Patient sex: M
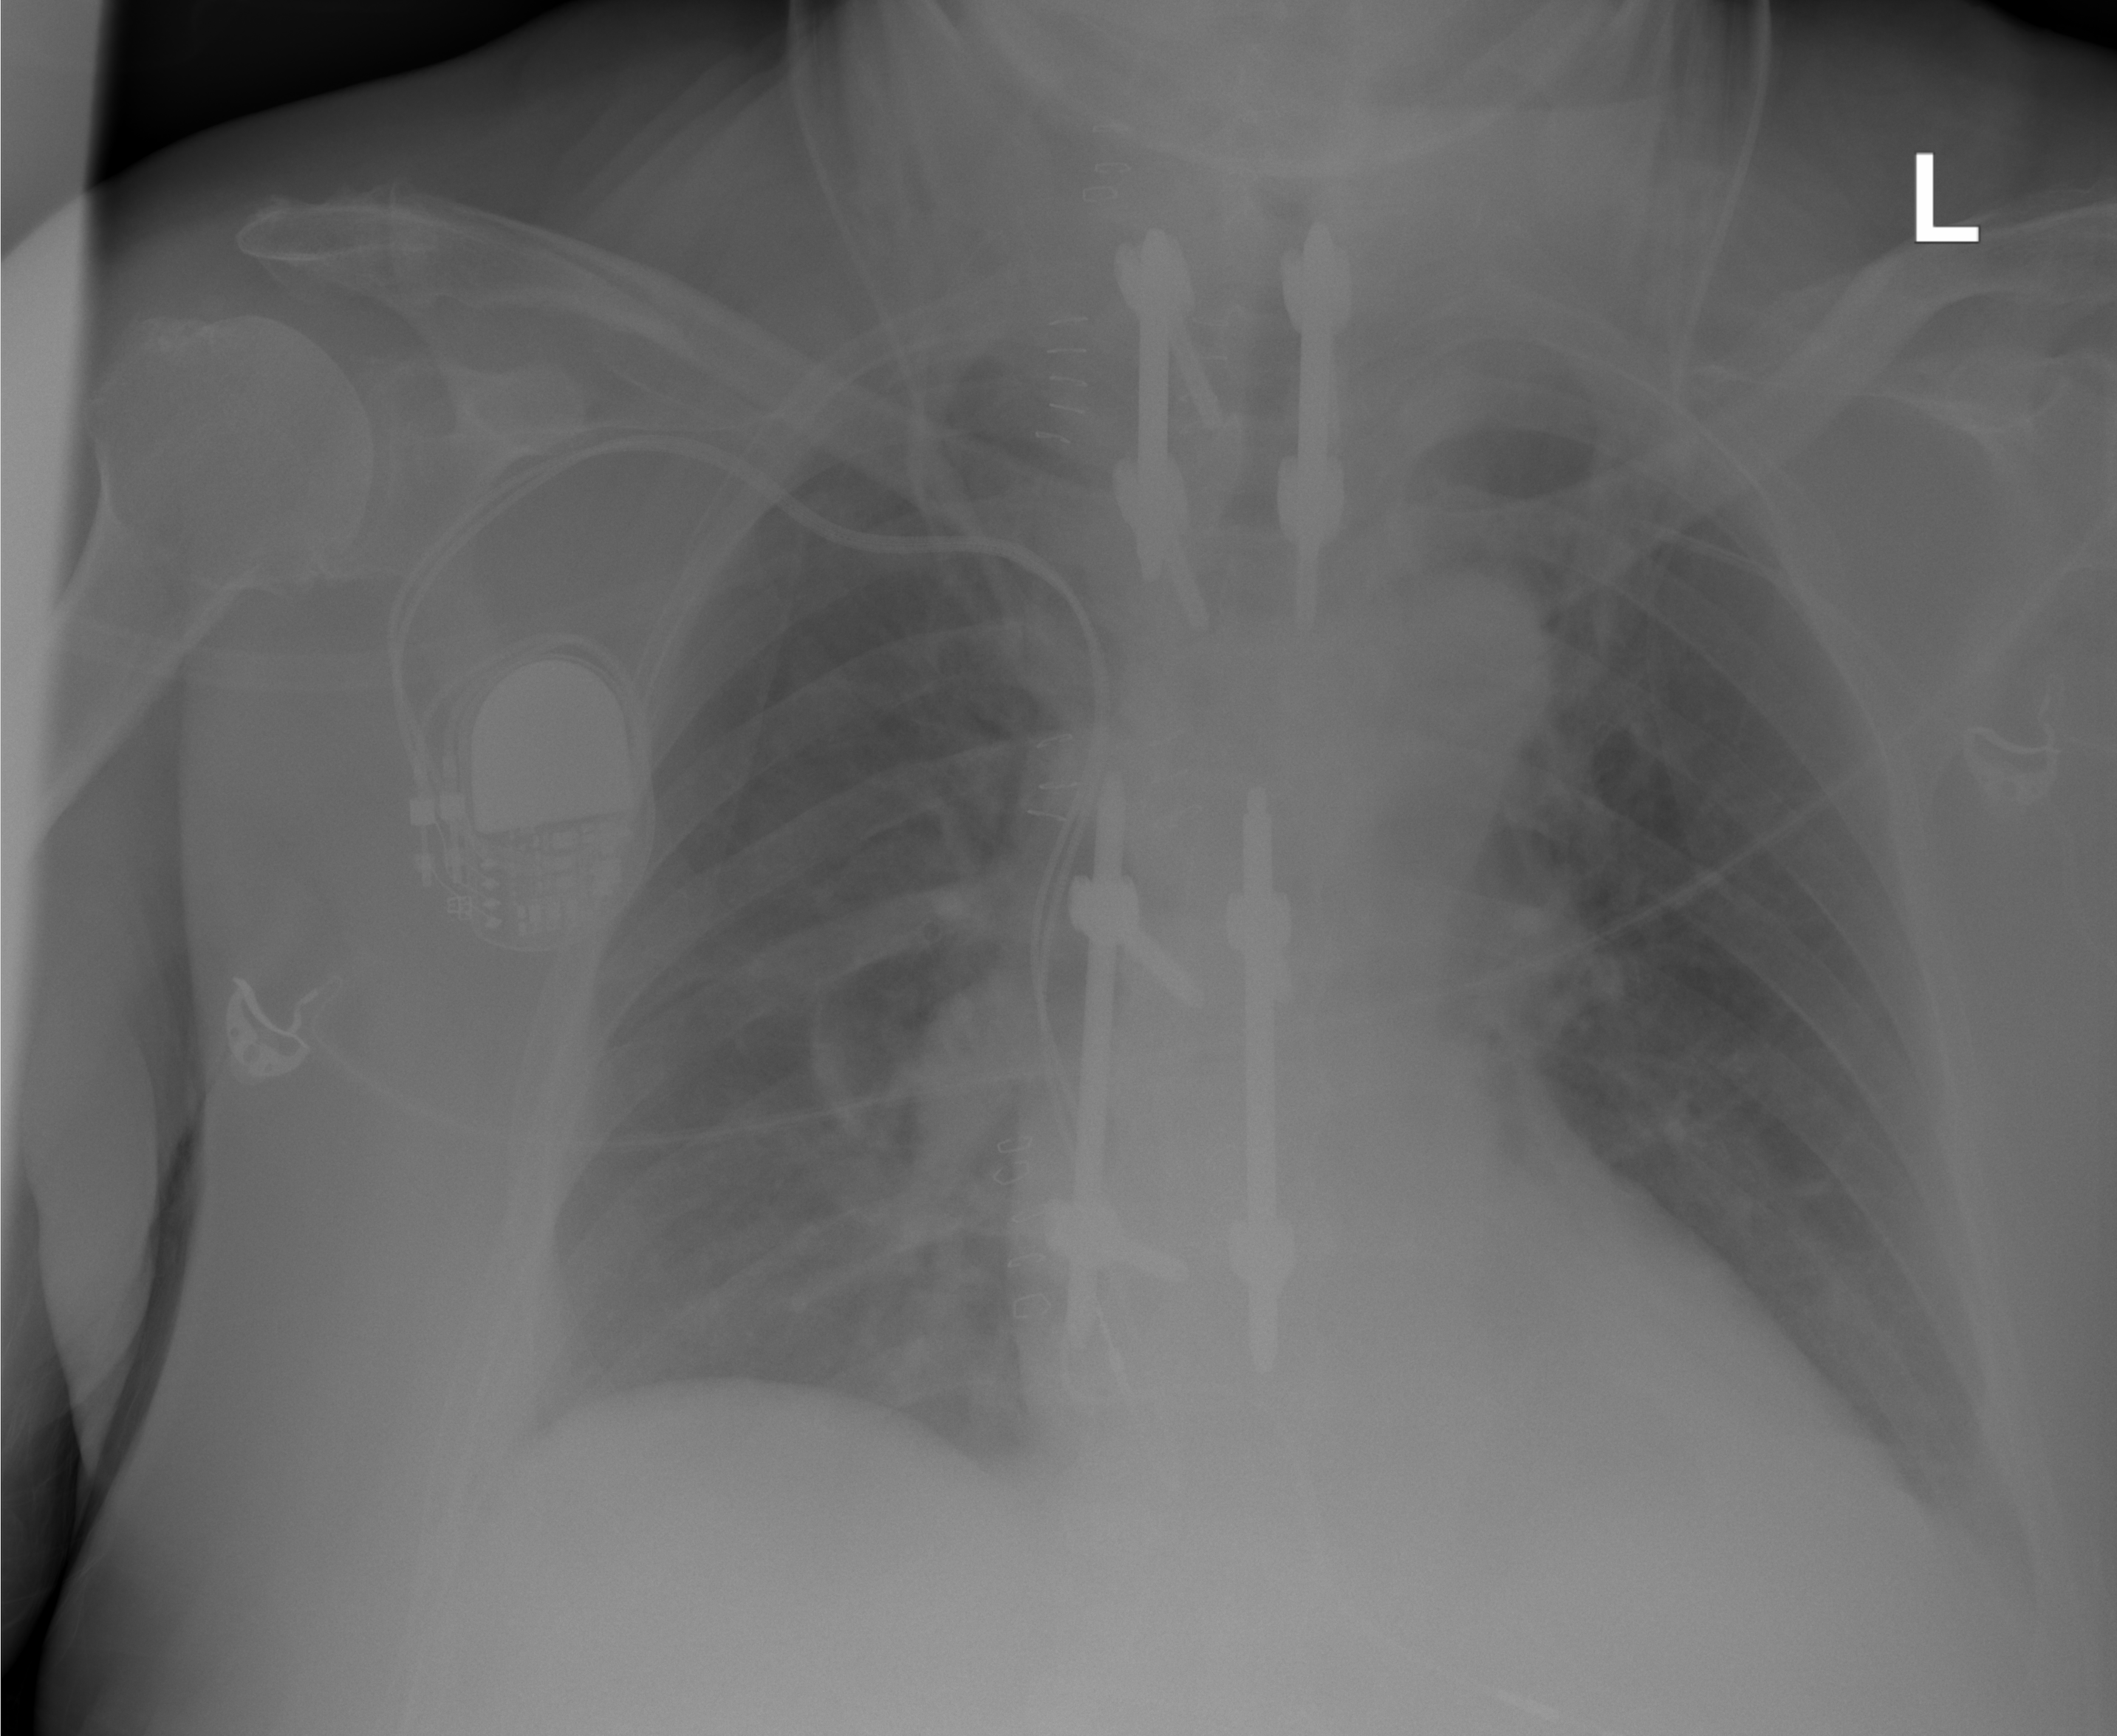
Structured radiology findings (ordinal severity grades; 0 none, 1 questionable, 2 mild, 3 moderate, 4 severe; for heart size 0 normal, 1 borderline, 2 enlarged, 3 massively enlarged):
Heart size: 1
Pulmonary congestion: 2
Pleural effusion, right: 2
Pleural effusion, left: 2
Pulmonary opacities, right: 2
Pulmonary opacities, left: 1
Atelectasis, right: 2
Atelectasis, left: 2